九年级 · 解析几何
如图, 在 $\odot O$ 中, $A B$ 是 $\odot O$ 的内接正六边形的一边, $B C$ 是 $\odot O$ 的内接正十边形的一边, 则 $\angle A B C=$ $\qquad$ $\circ$.

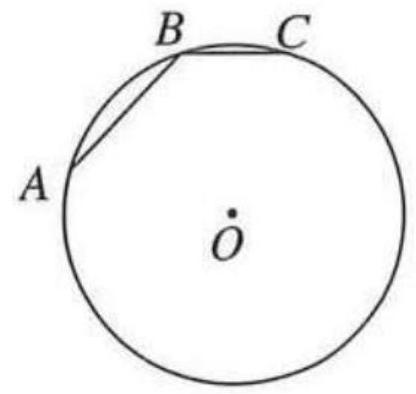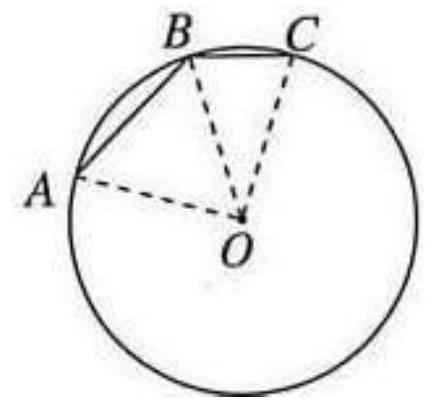
答案:  132

解析: 连结 $O C, A O, B O$, 如图.
$\because A B$ 是 $\odot O$ 内接正六边形的一边,

$\therefore \angle A O B=360^{\circ} \div 6=60^{\circ}$,

$\therefore \angle A B O=60^{\circ}$.

$\because B C$ 是 $\odot O$ 内接正十边形的一边,

$\therefore \angle B O C=360^{\circ} \div 10=36^{\circ}$.

$\because O B=O C$,

$\therefore \angle O B C=\frac{1}{2} \times\left(180^{\circ}-36^{\circ}\right)=72^{\circ}$,

$\therefore \angle A B C=\angle A B O+\angle O B C=60^{\circ}+72^{\circ}=132^{\circ}$.